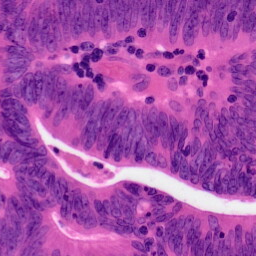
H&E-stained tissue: Colon